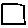
Label: square